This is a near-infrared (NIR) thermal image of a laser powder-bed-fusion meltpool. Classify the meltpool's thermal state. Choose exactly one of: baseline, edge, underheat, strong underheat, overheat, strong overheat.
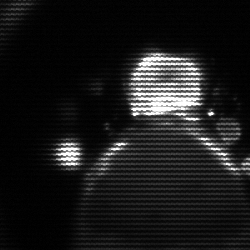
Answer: edge